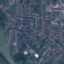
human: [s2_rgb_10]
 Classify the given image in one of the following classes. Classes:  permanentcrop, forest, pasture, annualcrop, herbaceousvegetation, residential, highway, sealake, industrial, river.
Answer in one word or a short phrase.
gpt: Residential